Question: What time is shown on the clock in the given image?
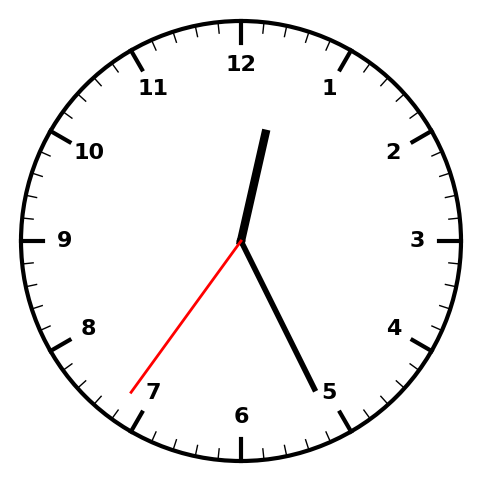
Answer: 12:25:36